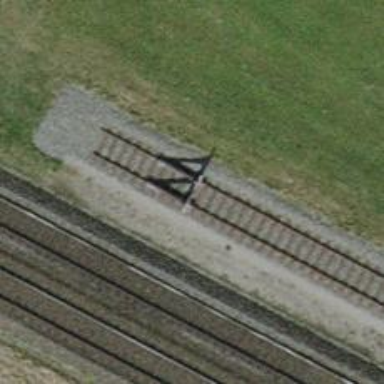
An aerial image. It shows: Railway buffer stop.